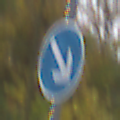
Verkehrszeichen: VorgeschriebeneVorbeifahrtRechts
Umgebung: Outdoor, Nature
Tageszeit: Midday
Wetter: Overcast
Licht: Natural
Jahreszeit: Autumn
Kontrast: LowContrast